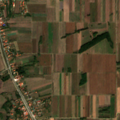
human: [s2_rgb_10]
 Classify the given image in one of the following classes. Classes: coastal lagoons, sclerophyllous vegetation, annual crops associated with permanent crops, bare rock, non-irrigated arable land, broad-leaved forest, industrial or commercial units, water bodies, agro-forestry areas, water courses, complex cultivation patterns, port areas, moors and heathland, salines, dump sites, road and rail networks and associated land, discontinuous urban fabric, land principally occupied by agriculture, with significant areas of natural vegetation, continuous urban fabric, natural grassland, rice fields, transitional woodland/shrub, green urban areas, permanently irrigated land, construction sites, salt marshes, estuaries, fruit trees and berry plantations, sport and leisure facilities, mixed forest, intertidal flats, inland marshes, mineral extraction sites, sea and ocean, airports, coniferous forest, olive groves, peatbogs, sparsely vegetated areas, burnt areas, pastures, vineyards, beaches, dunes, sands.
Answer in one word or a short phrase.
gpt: discontinuous urban fabric, non-irrigated arable land, complex cultivation patterns